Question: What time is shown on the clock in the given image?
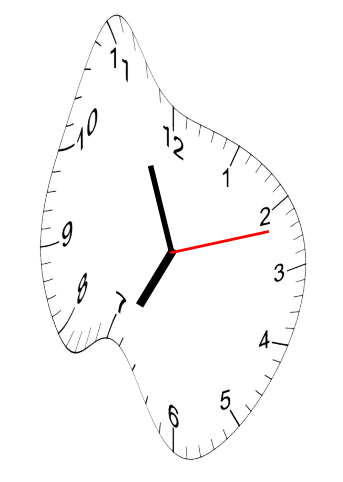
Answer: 06:56:12